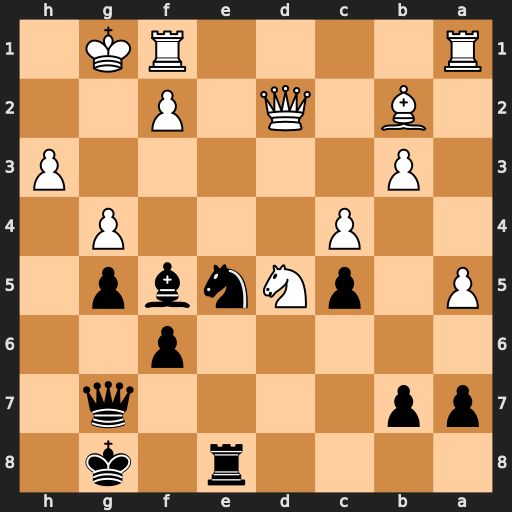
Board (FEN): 4r1k1/pp4q1/5p2/P1pNnbp1/2P3P1/1P5P/1B1Q1P2/R4RK1
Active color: b
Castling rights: -
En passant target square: -
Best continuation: Nf3+ Kg2 Nxd2